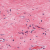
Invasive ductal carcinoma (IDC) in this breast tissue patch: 0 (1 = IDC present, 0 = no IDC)